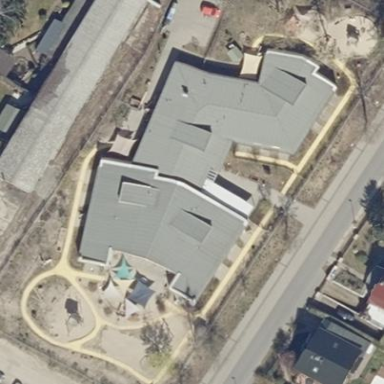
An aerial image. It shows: Kindergarten.